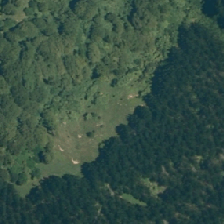
Land cover: low_producing_grassland